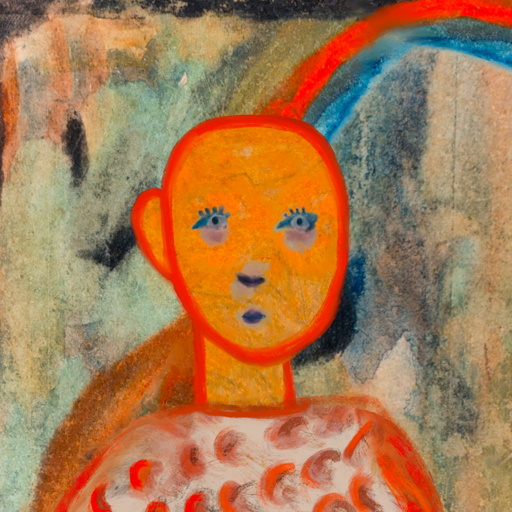
Background: Childish, Head And Neck Front: Sisters, Face Front: Hill_Girl, Bust: Rupkatha, Hair Front: Blank, Head Accessory: Blank, Second Necklace: Blank, Necklace: Blank, Baby: Blank